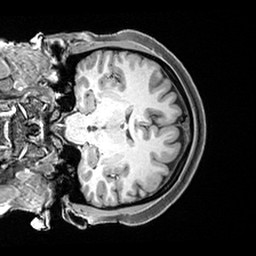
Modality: T1w
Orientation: coronal
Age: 29
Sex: female
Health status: healthy
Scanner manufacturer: siemens
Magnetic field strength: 3 T
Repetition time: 2.4 s
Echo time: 0.00217 s